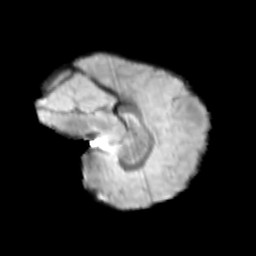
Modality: T2w
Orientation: sagittal
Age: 10
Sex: female
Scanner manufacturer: siemens
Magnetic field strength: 3 T
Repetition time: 3.8 s
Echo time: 0.07 s